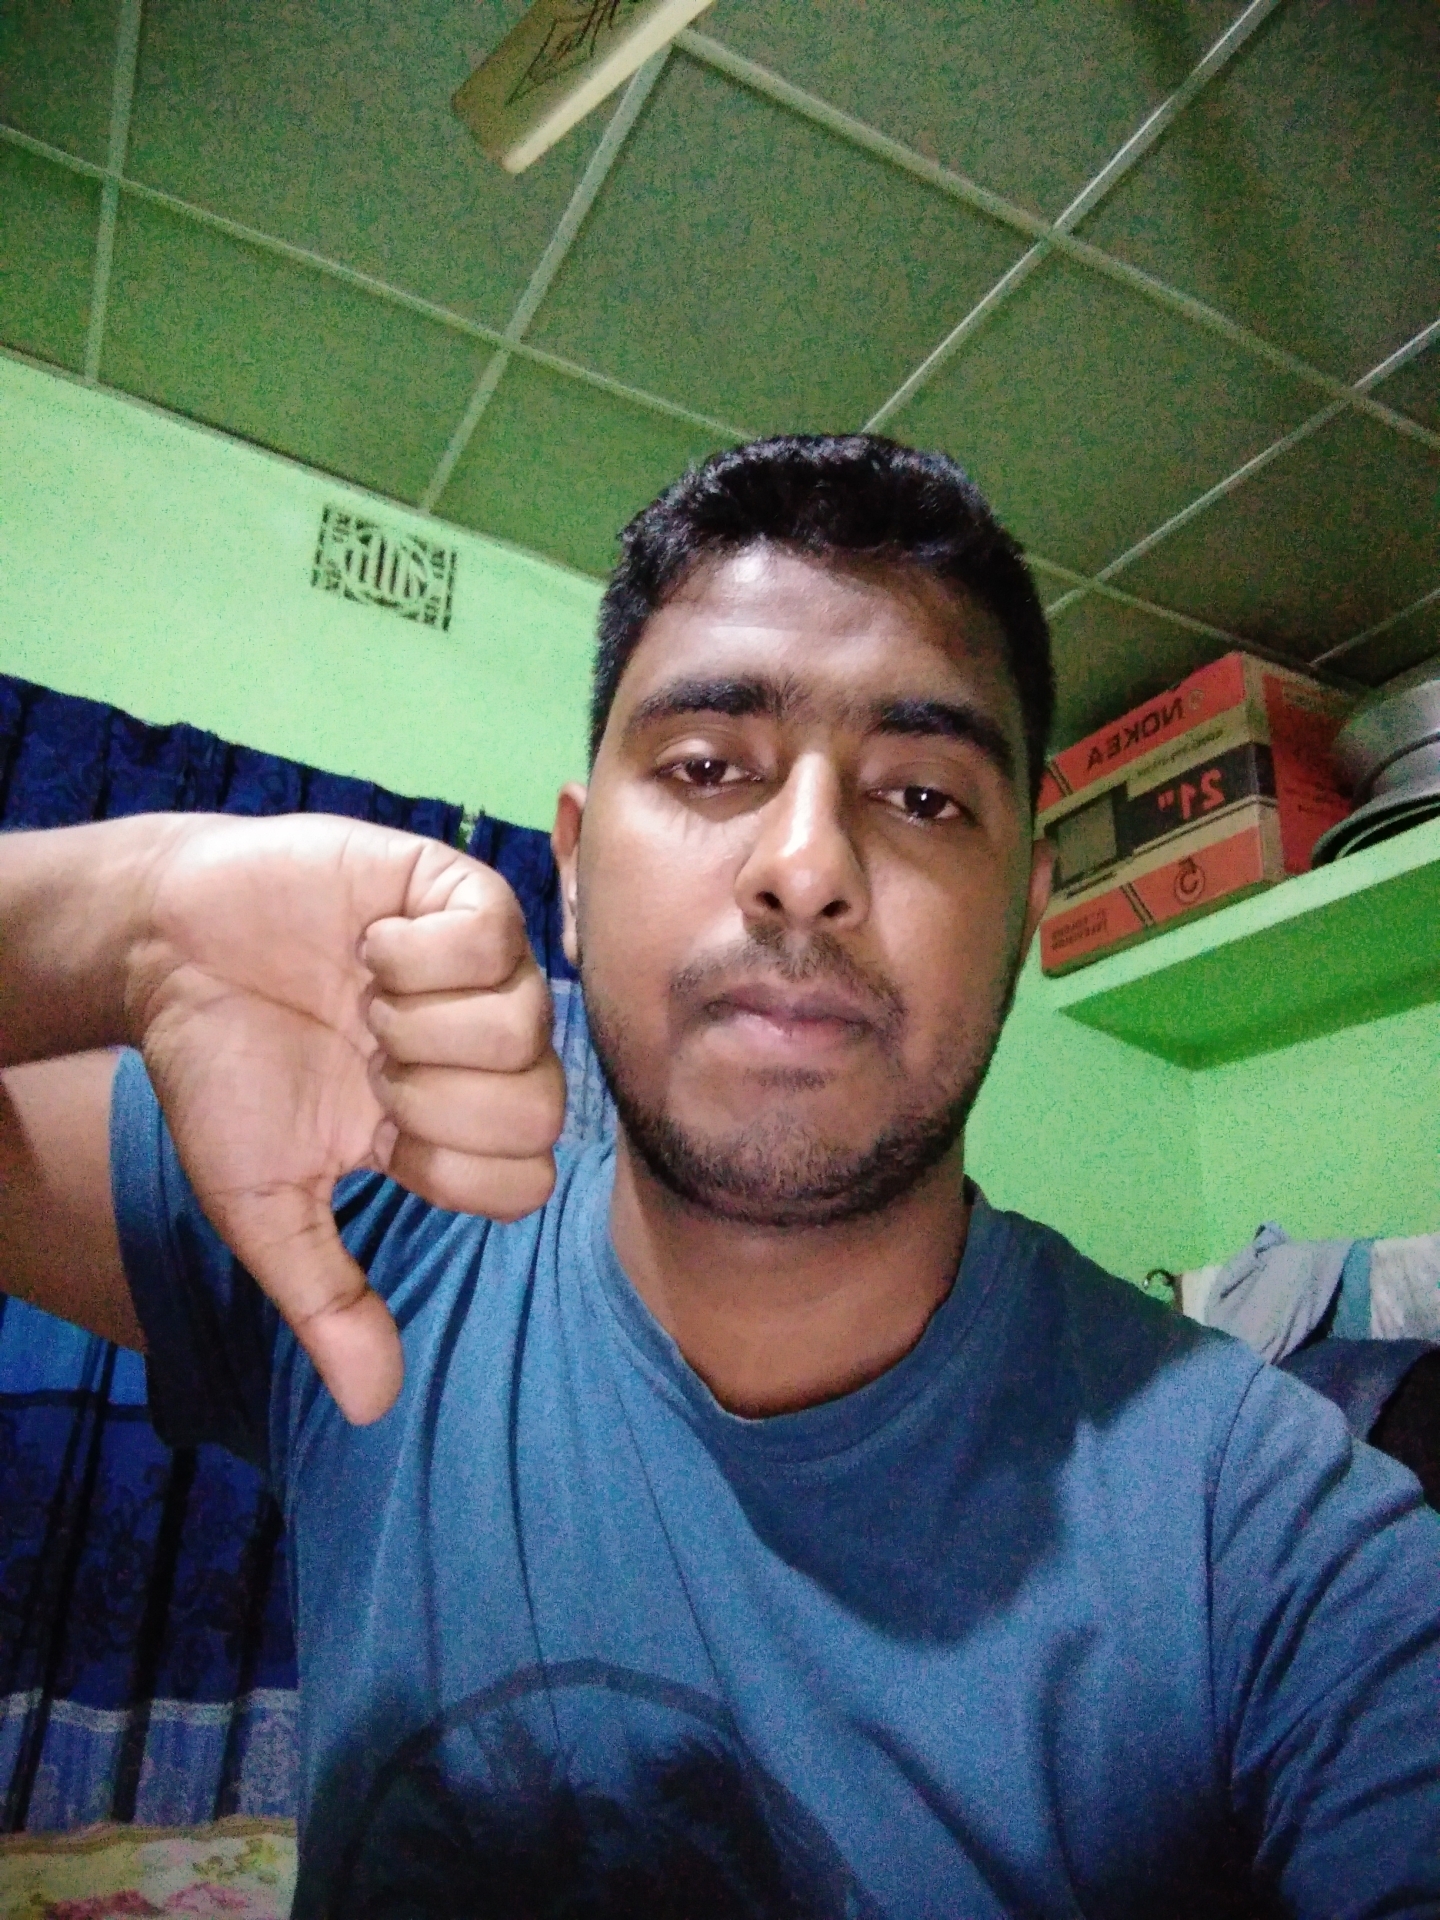
Label: noise